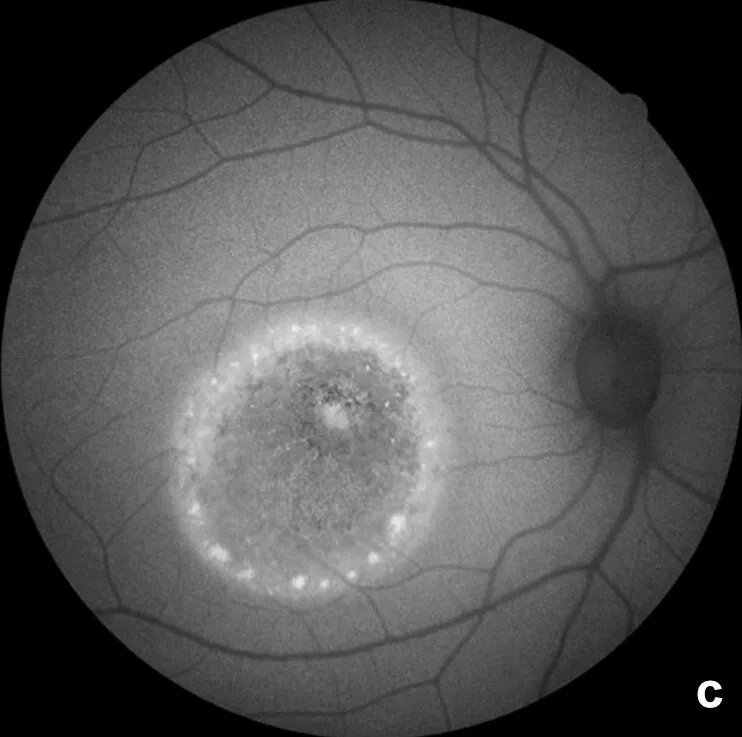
Fundus autofluorescence.
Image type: ophthalmic_imaging (autofluorescence)